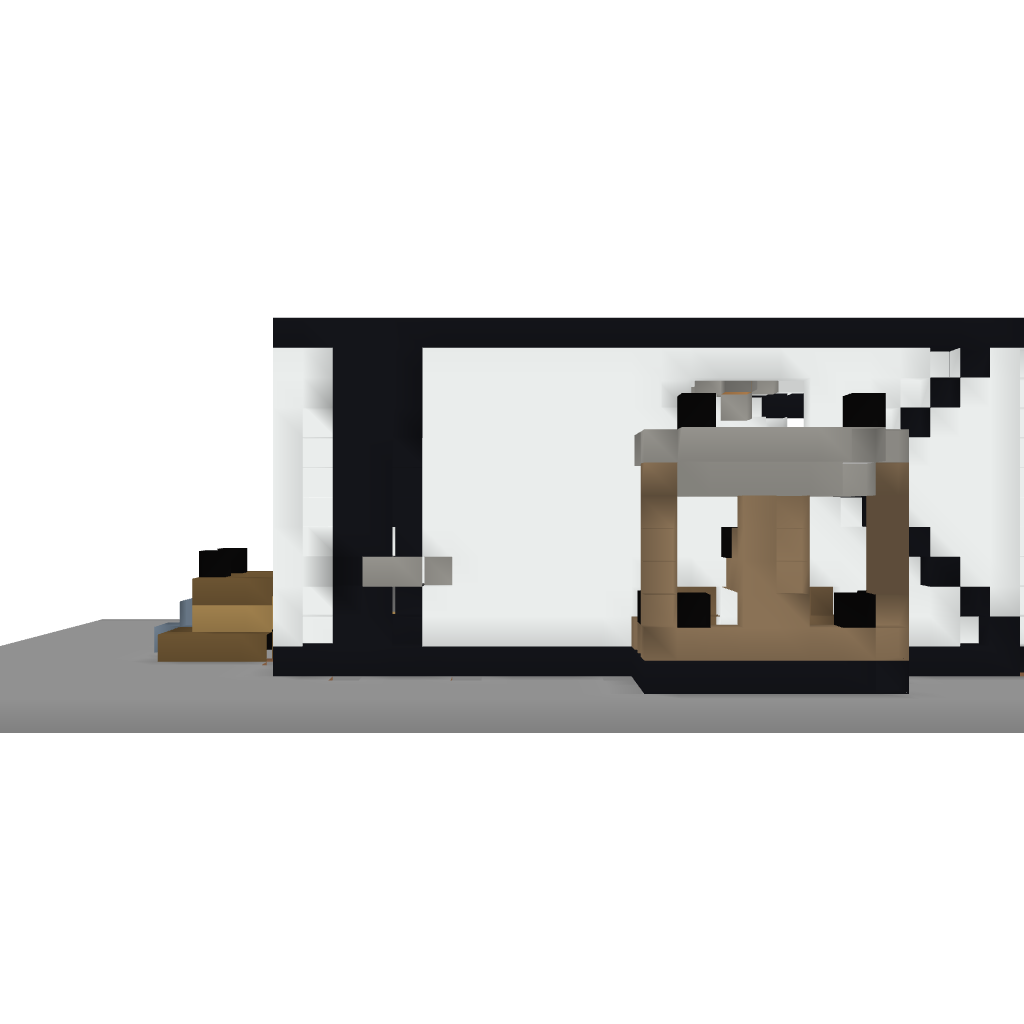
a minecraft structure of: modern house schematic